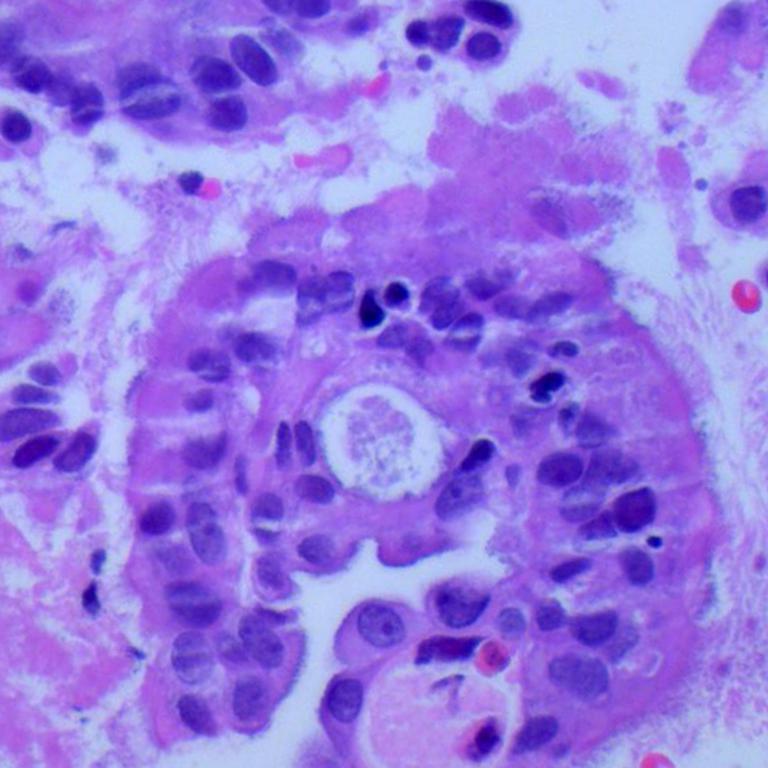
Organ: lung
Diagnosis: adenocarcinomas